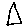
Label: triangle